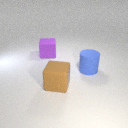
large blue rubber cylinder behind large brown rubber cube